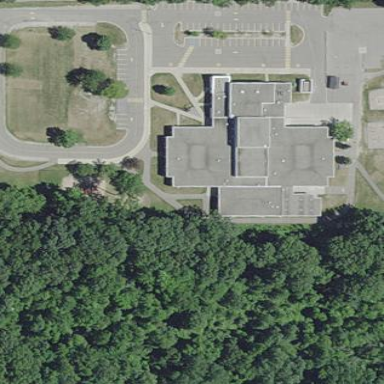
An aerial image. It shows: School building.